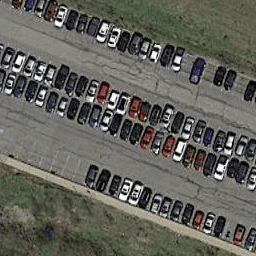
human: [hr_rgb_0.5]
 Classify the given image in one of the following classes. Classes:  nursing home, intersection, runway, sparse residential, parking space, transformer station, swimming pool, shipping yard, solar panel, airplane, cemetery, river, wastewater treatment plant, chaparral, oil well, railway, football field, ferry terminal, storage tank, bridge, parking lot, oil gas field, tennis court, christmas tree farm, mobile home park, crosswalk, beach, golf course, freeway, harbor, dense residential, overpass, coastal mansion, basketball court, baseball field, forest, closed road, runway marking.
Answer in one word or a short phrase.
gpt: parking lot